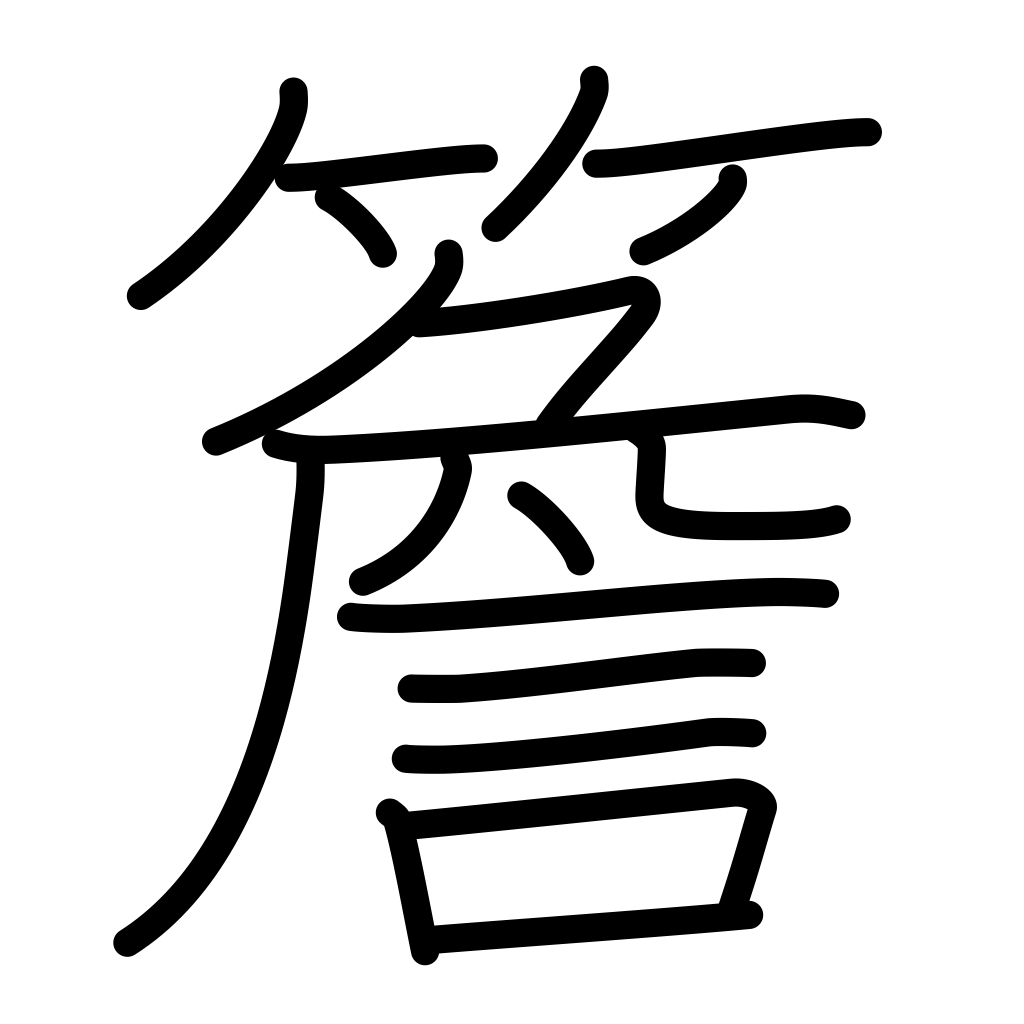
Meaning: eaves